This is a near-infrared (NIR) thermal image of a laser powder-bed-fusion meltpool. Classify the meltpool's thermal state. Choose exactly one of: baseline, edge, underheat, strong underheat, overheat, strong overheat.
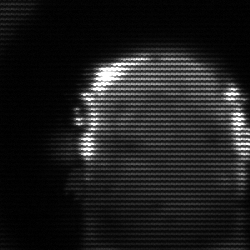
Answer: baseline